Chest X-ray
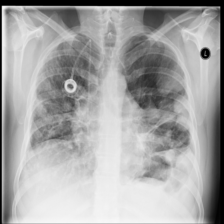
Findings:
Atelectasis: negative
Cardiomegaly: negative
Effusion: negative
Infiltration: negative
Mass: negative
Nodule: negative
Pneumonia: negative
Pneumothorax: negative
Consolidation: negative
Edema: negative
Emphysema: negative
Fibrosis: negative
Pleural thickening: negative
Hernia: negative